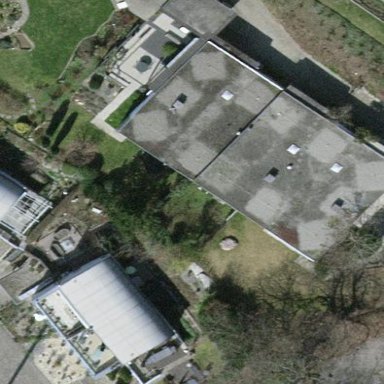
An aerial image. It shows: Terrace building.